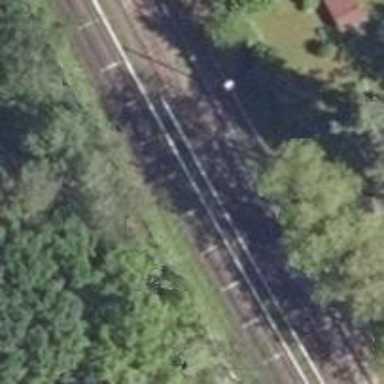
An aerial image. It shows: Light rail railway line with electrified rails.